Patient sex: M
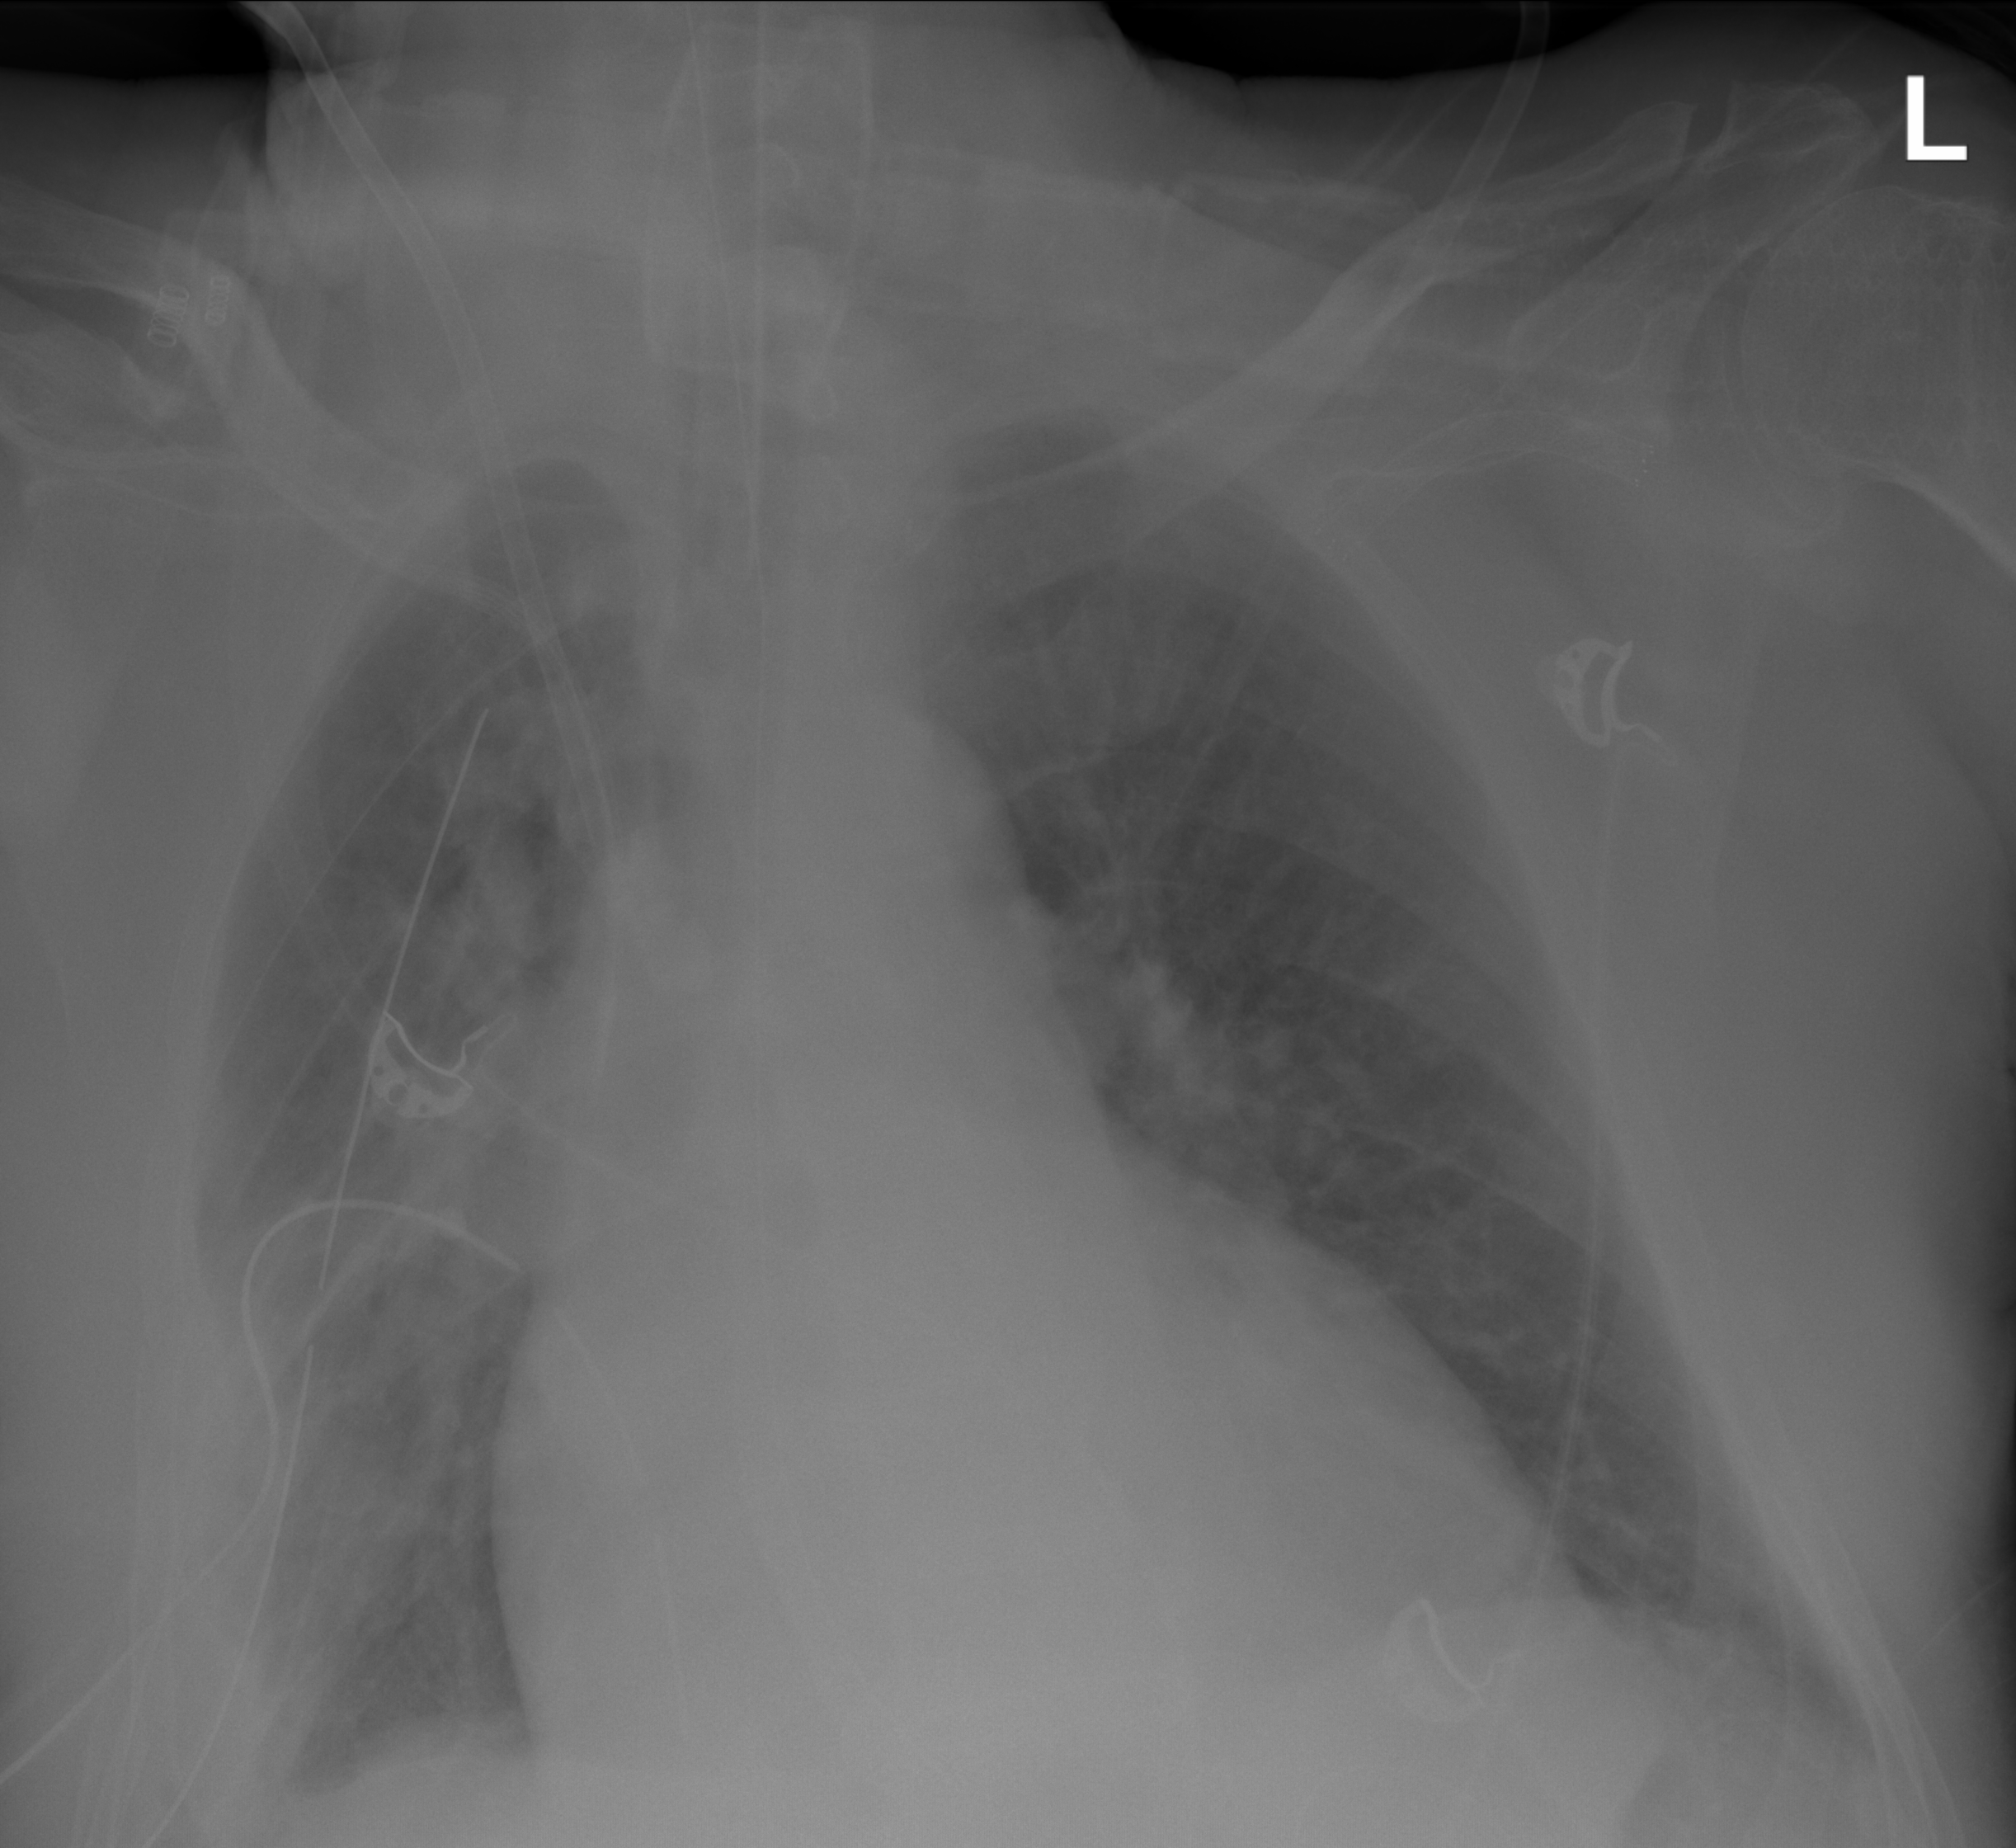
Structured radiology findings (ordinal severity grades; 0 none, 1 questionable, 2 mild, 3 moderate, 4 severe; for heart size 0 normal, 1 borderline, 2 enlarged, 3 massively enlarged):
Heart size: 2
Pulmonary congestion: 2
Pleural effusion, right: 2
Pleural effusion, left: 1
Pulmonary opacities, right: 2
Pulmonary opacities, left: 0
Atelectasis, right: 2
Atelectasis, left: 1